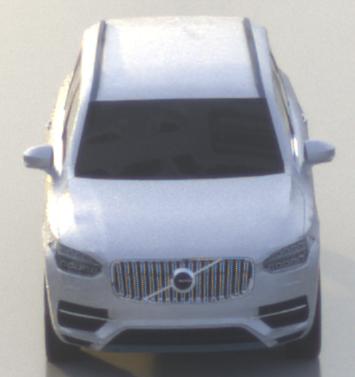
Make: Volvo
Model: XC90 B5
Detailed model: XC90 (L)
Model produced from: 2019/08
Model produced until: 2020/04
Doors: 5
Color: white
Road condition: wet road
Daytime: sunrise or sunset
Contrast: low contrast